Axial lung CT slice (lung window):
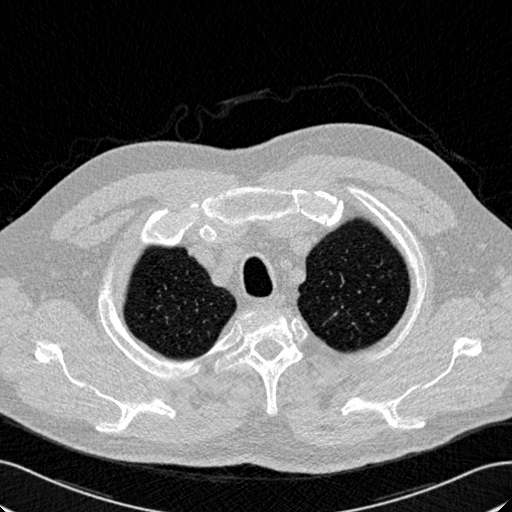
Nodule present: no